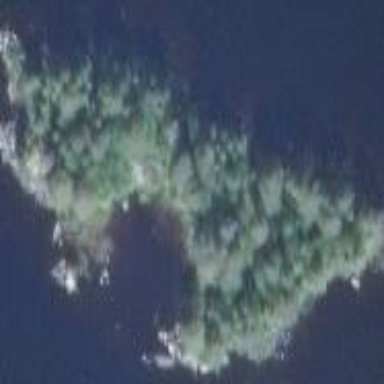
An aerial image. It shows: Islet.